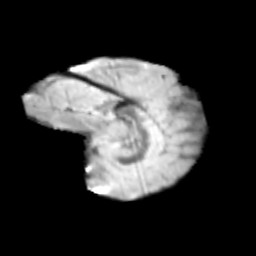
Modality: T2w
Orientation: sagittal
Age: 9
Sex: female
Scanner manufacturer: siemens
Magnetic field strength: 3 T
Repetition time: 3.8 s
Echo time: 0.07 s